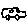
Label: car